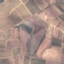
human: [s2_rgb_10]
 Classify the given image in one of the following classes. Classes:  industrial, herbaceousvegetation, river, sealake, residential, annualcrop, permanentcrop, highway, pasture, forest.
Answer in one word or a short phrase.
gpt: PermanentCrop